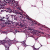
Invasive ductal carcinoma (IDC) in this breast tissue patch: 1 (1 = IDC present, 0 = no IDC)